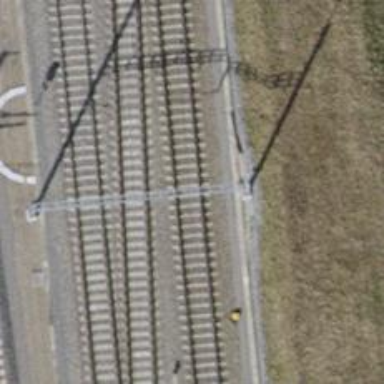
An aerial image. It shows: Railway milestone.